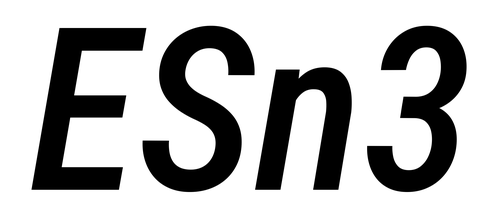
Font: Roboto-Italic_Condensed_Medium_Italic